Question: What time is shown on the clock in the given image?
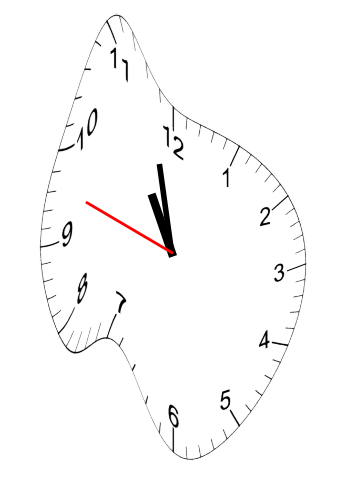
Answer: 10:57:48